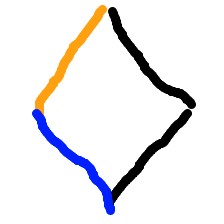
Shape: rhombus